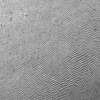
Atmospheric dust classification: not_dusty